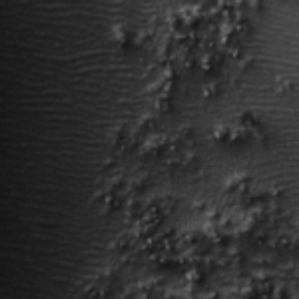
Label: frost